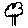
Label: tree